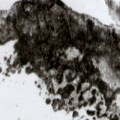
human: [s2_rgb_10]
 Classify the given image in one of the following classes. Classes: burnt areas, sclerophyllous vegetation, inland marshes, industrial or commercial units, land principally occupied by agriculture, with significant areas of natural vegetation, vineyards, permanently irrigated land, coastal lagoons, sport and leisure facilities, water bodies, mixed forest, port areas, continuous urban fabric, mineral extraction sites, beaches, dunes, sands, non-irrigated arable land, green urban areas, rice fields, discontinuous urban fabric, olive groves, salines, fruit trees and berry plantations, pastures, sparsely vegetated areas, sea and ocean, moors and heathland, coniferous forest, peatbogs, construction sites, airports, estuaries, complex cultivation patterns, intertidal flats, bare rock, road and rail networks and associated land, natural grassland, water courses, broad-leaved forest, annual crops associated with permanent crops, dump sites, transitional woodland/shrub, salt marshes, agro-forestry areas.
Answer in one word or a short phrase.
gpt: complex cultivation patterns, coniferous forest, mixed forest, peatbogs, water bodies